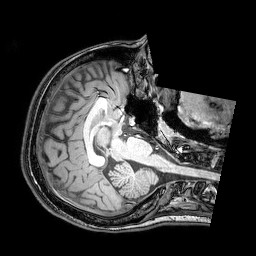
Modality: T1w
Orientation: axial
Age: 22
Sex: female